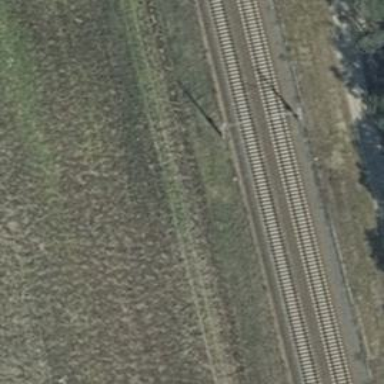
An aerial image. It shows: Railway milestone with catenary mast.